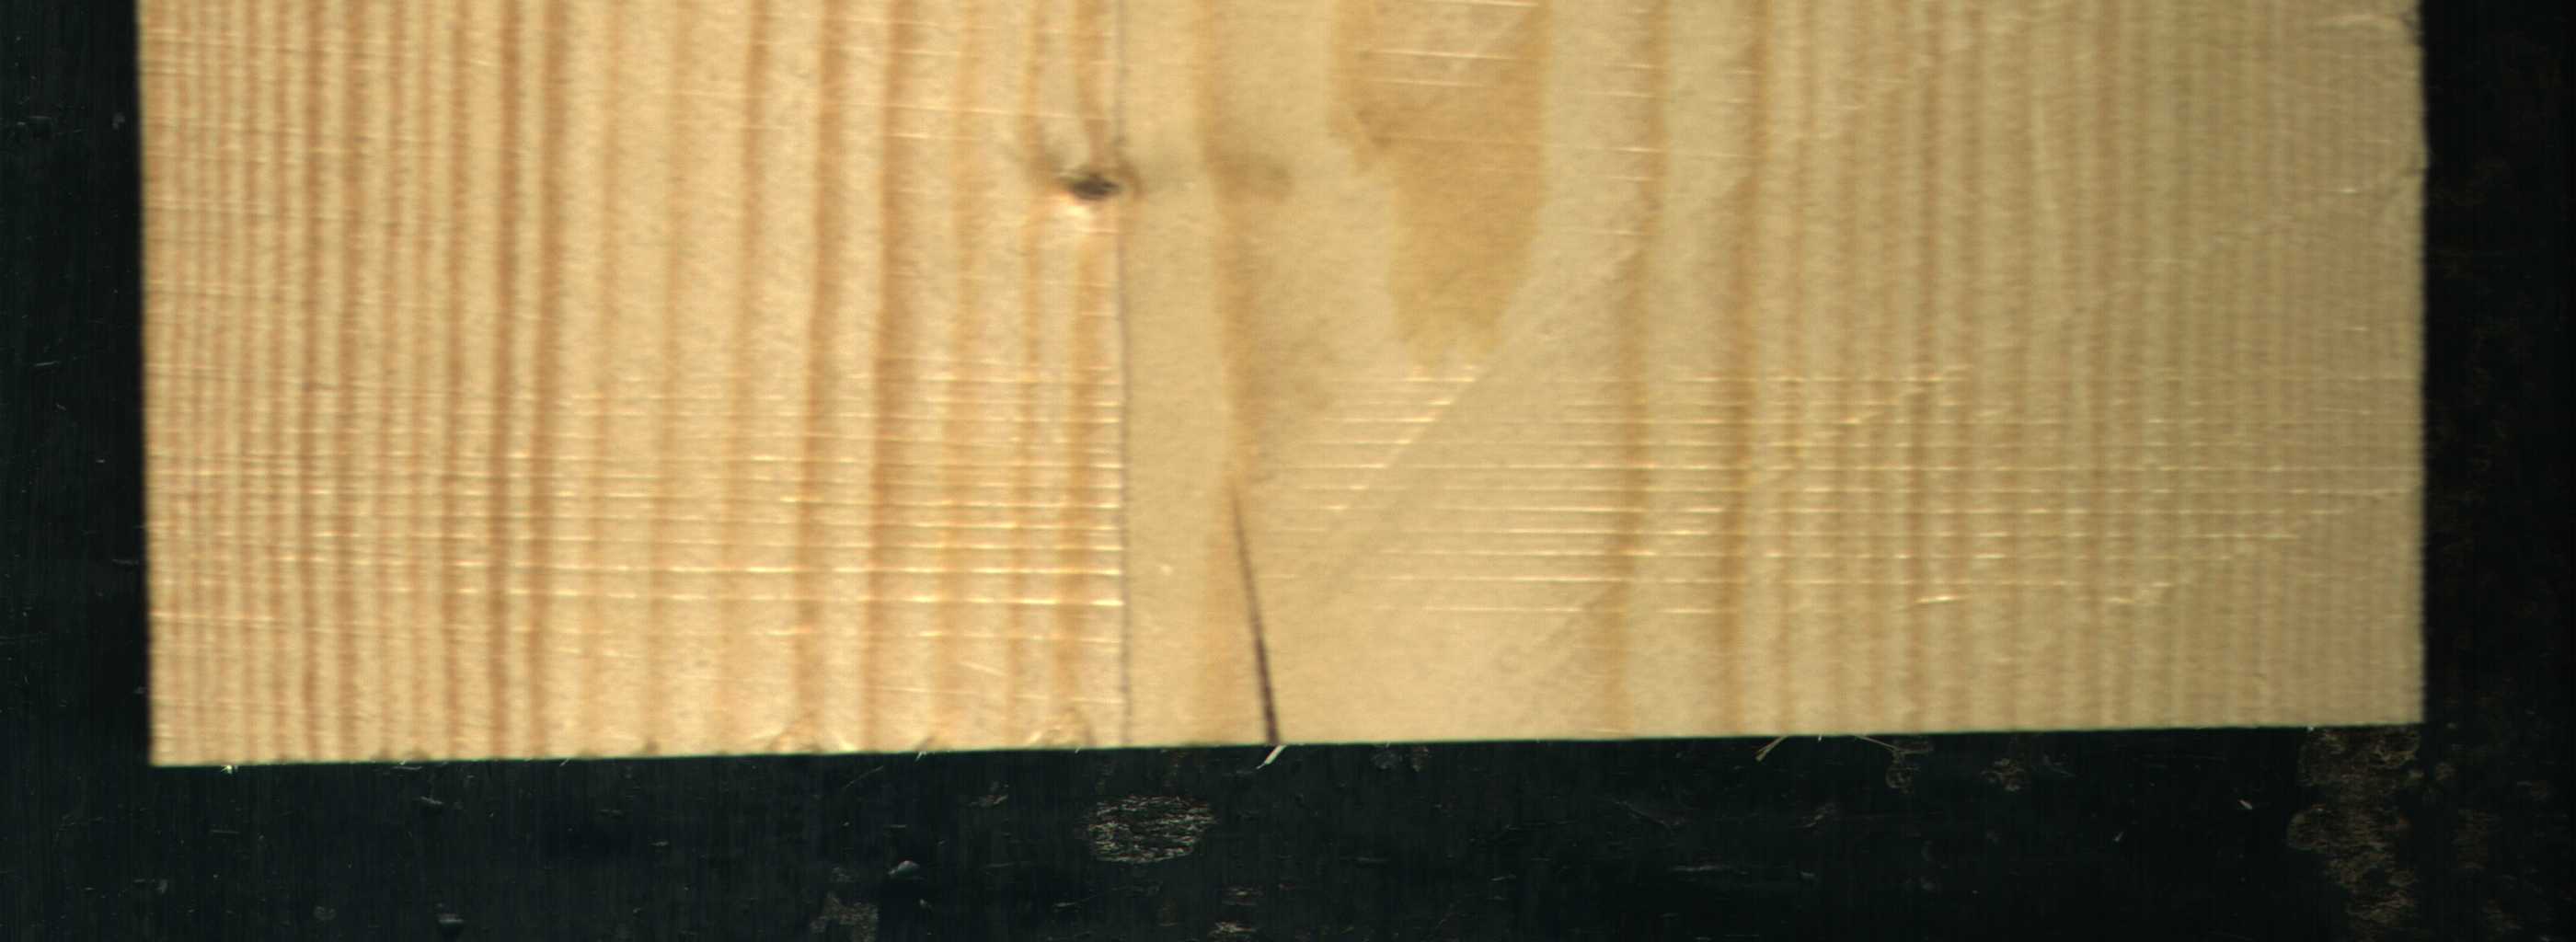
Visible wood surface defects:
Crack
Live_Knot